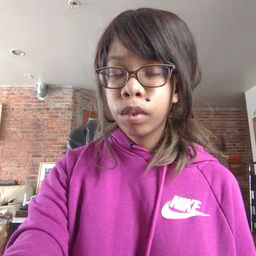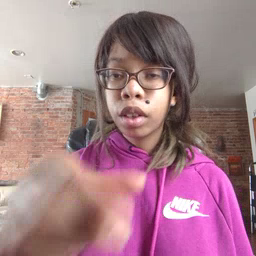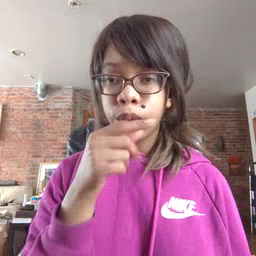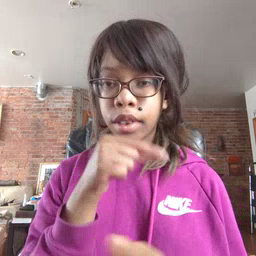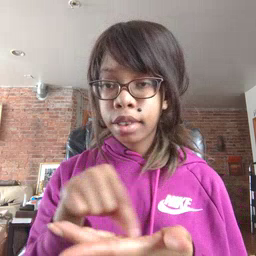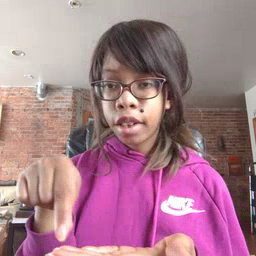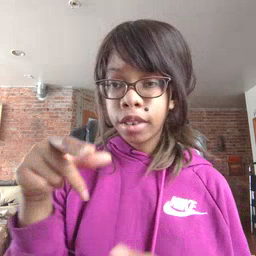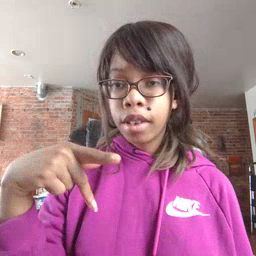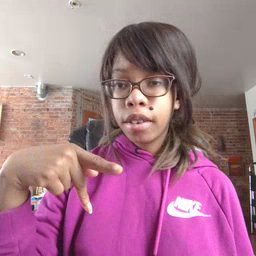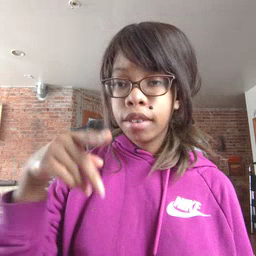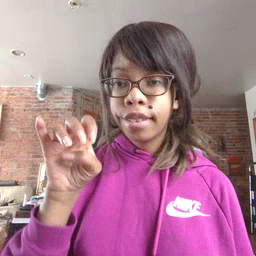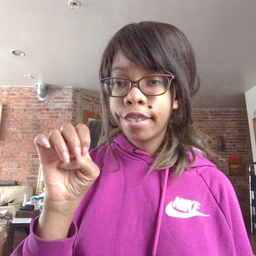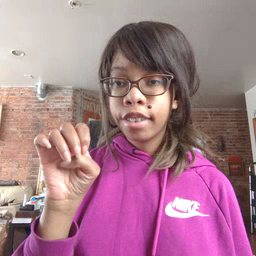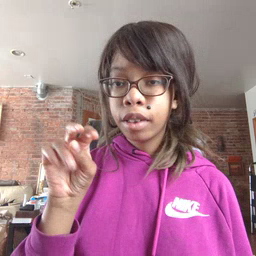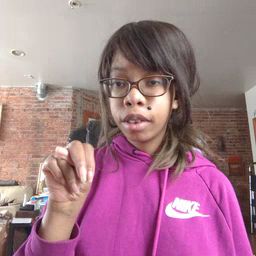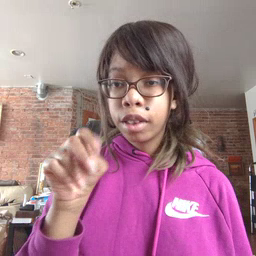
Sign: pen